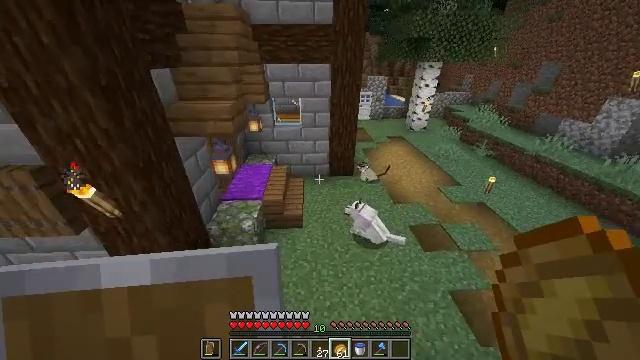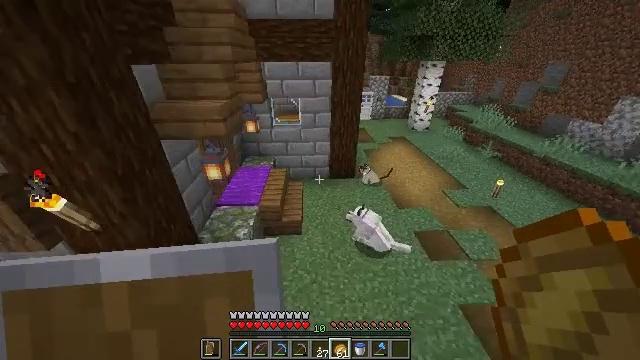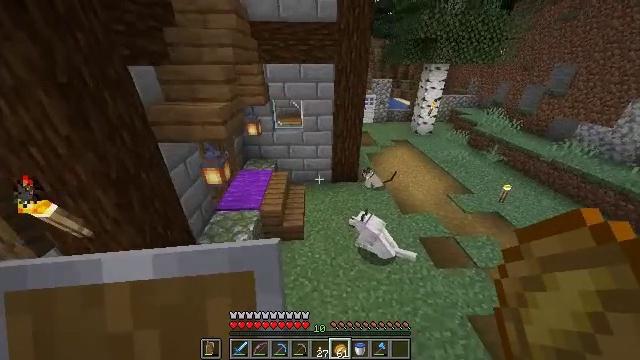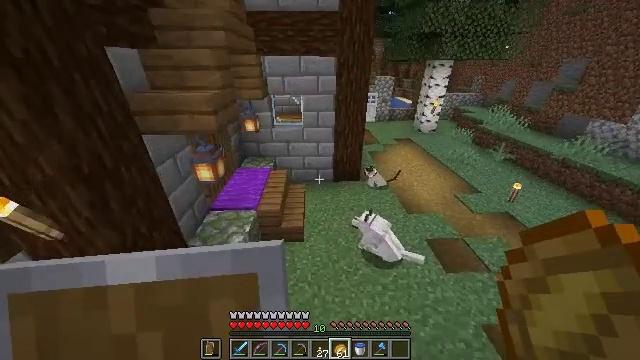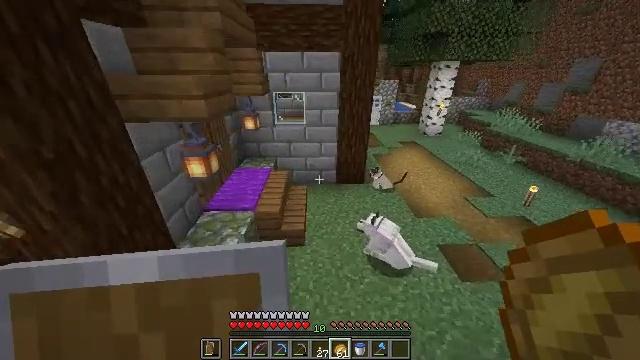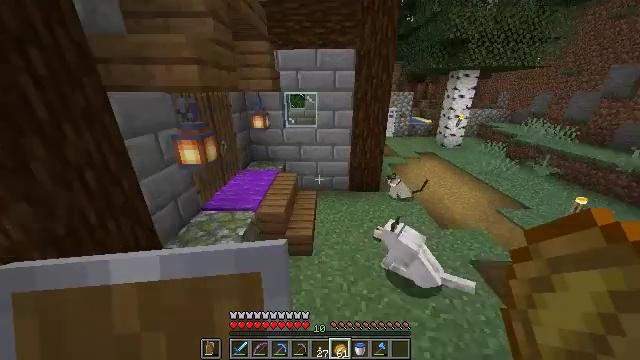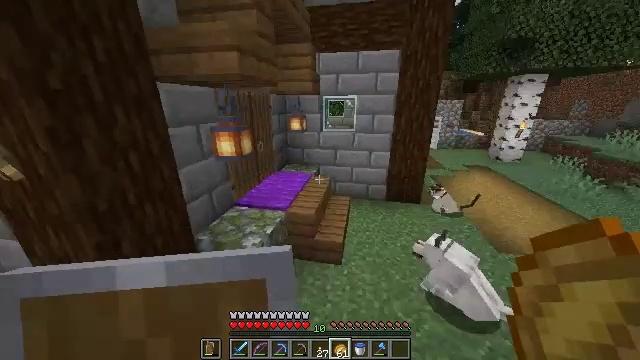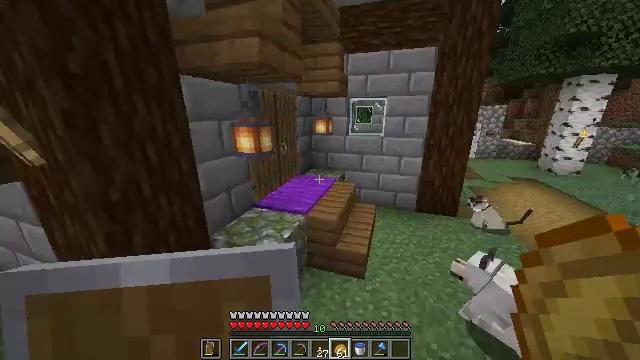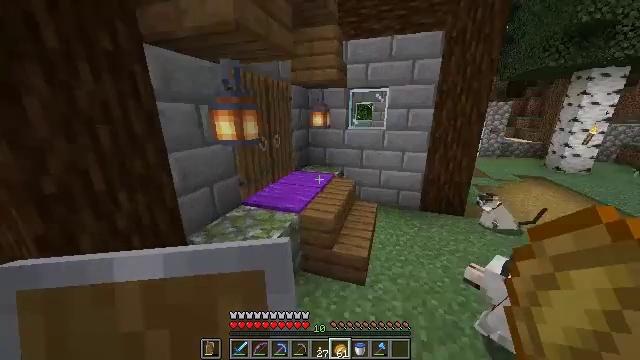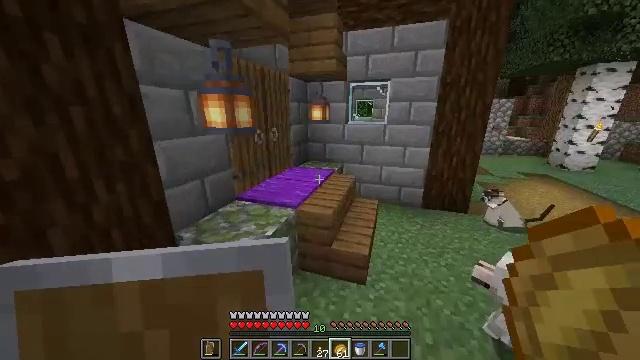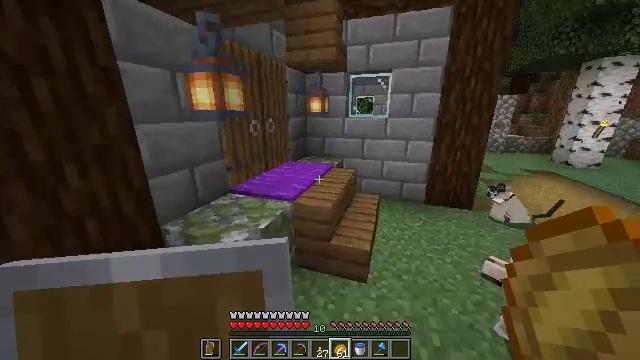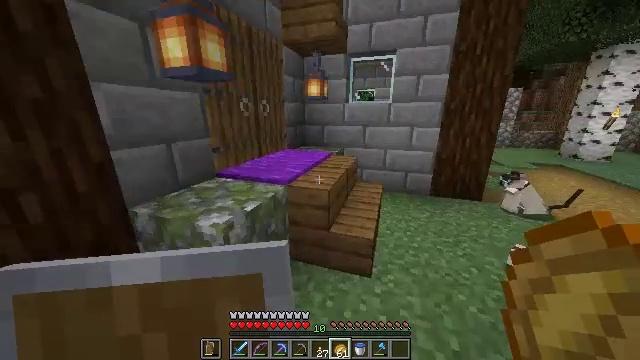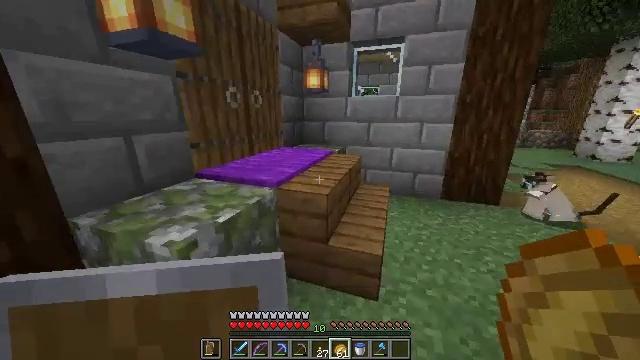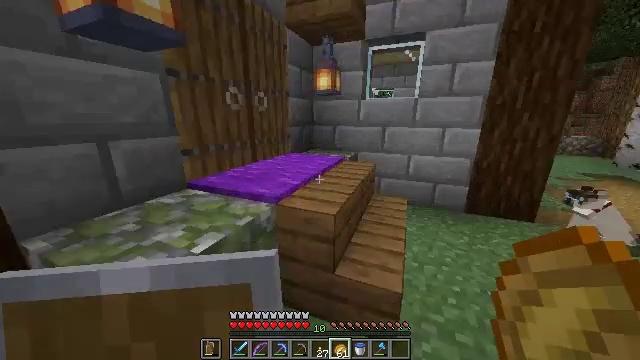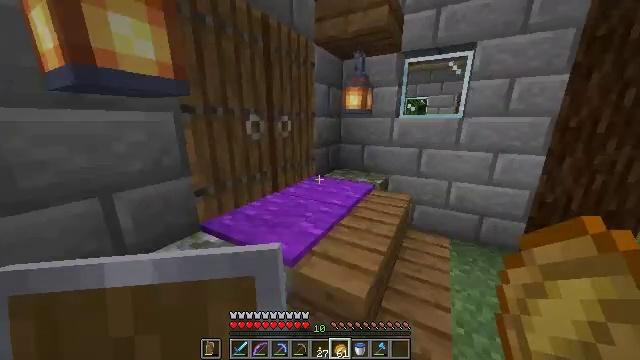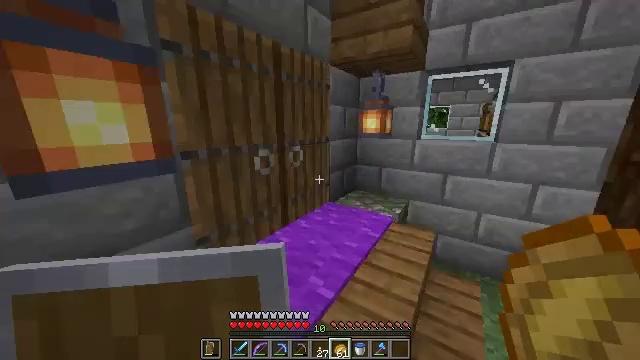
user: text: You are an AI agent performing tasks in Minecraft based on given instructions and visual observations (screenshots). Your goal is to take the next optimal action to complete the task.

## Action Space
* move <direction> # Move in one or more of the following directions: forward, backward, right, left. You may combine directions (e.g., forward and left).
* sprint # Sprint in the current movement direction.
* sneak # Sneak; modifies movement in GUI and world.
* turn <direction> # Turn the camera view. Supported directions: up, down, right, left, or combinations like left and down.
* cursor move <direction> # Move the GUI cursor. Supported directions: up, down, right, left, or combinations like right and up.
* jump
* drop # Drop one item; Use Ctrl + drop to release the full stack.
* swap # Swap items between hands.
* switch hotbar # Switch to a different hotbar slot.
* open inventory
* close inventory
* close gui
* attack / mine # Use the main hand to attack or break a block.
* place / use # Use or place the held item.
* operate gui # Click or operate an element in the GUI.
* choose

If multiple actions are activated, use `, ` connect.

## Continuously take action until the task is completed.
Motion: motion action
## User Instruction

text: Interact with the crafting table to obtain the melon.
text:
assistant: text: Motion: move forward
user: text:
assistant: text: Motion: move forward
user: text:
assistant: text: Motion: move forward
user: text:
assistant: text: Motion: move forward, turn up
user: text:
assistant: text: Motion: move forward, turn left and up
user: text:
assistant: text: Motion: move forward, turn left and up
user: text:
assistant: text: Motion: move forward, turn left and up
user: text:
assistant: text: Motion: move forward
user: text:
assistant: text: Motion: move forward
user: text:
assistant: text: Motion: move forward
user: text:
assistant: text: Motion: move forward
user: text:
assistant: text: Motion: move forward
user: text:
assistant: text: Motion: move forward, turn left
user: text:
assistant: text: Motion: move forward, turn left, jump
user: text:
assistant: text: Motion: move forward, turn left, jump
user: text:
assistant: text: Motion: move forward, turn left, jump
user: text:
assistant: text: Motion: move forward, turn left, jump
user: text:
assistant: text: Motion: move forward, use / place
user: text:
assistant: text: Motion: move forward, use / place
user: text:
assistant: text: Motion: move forward, turn left
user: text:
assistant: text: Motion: move forward, turn left
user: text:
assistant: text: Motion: move forward, turn left
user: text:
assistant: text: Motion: move forward, turn left and down
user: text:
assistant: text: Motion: move forward, turn left
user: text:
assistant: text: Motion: move forward, turn left
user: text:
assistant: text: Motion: move forward and move left, turn left and down
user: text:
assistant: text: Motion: move forward and move left
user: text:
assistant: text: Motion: move forward and move left, turn right and down
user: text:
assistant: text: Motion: move forward
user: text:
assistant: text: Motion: move forward, turn left